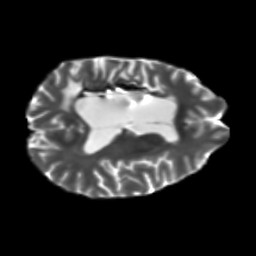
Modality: T2w
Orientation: axial
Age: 31
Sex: female
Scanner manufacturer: siemens
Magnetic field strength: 3 T
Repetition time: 5.47 s
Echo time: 0.0854 s